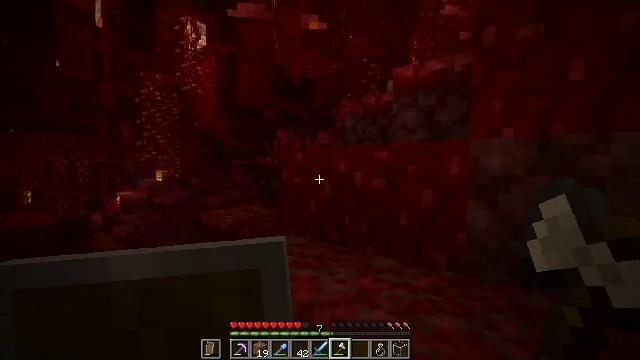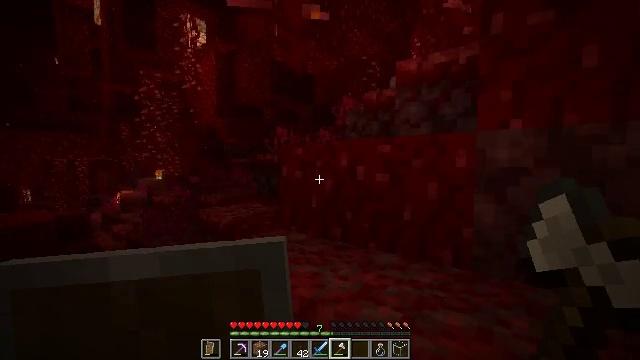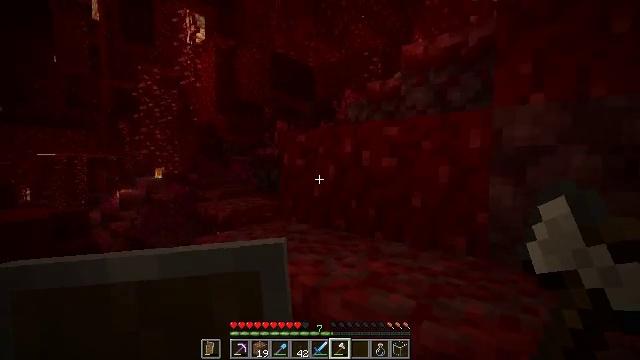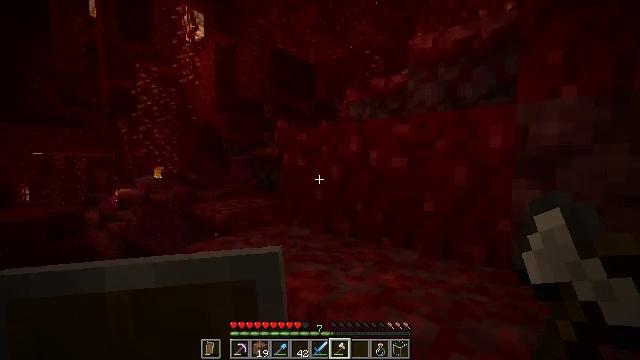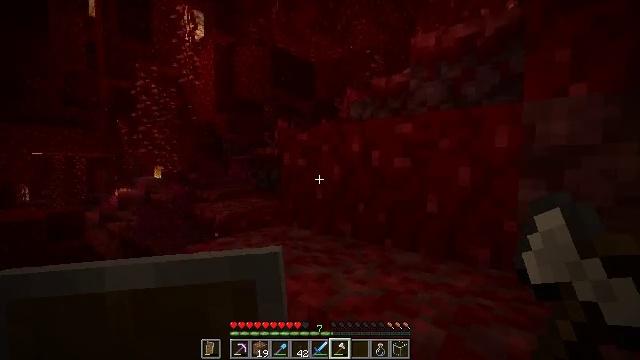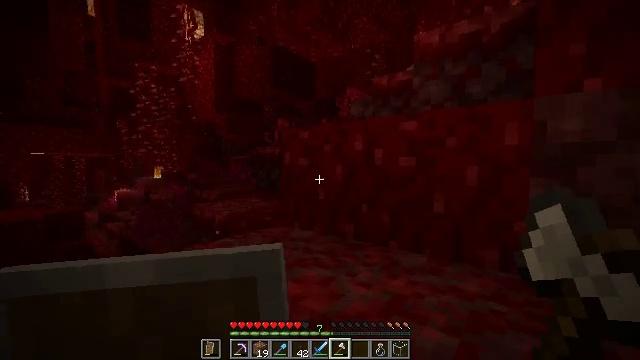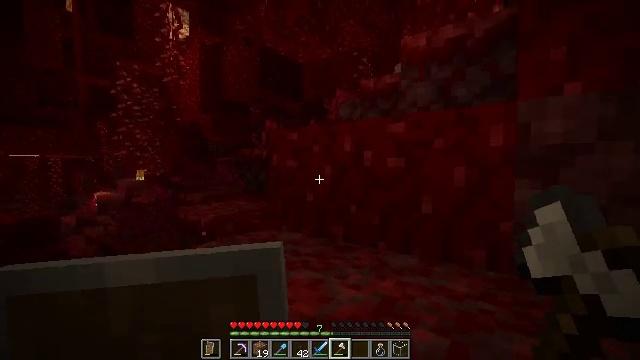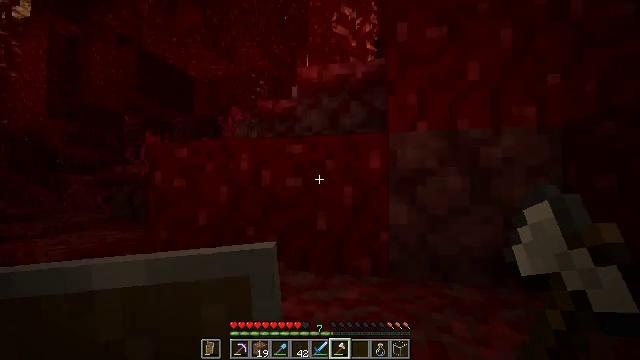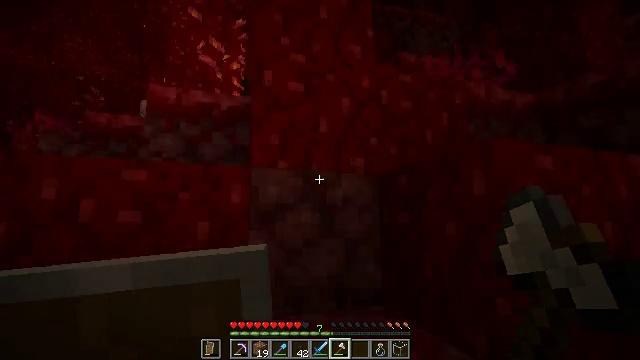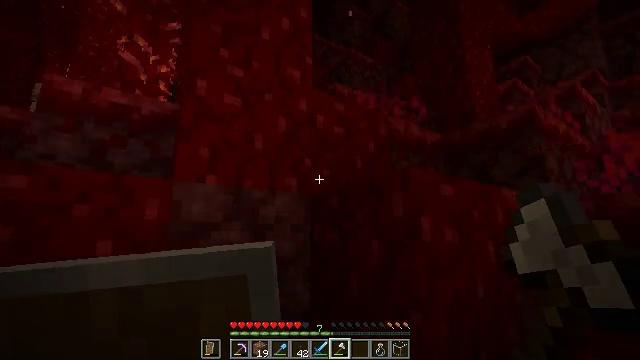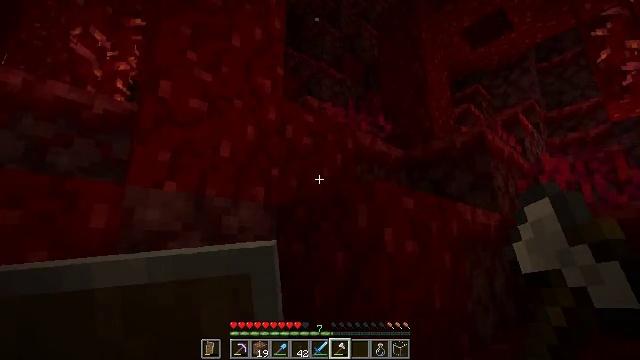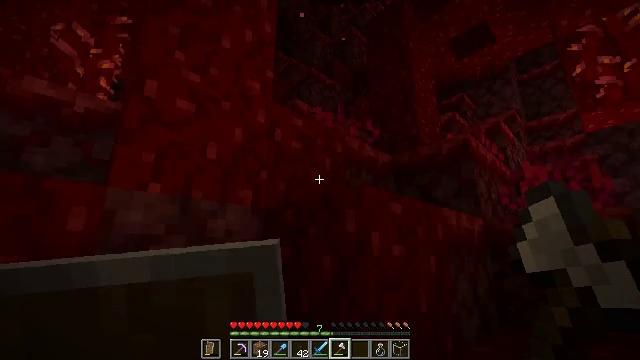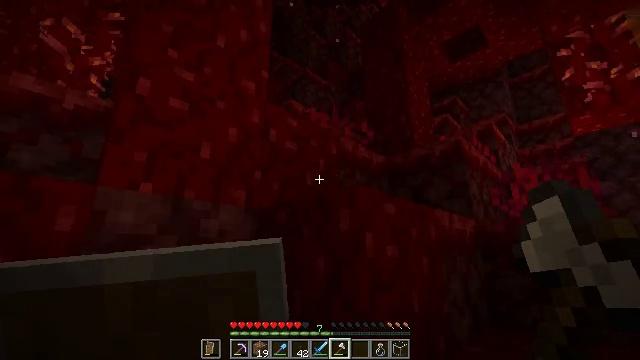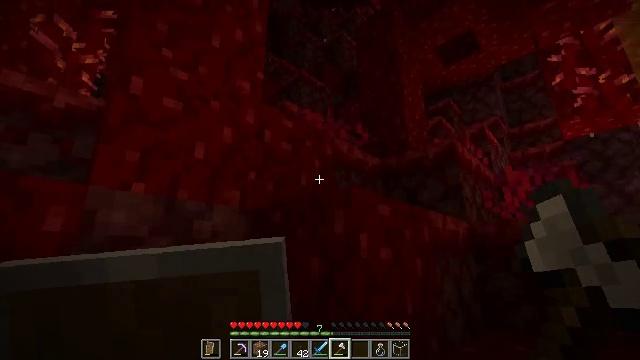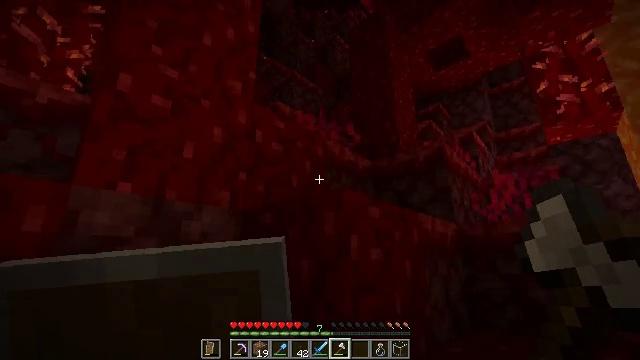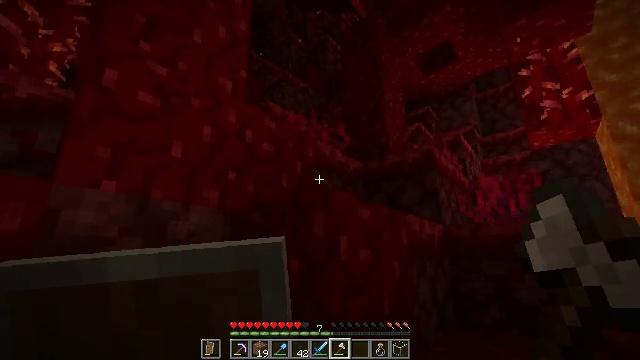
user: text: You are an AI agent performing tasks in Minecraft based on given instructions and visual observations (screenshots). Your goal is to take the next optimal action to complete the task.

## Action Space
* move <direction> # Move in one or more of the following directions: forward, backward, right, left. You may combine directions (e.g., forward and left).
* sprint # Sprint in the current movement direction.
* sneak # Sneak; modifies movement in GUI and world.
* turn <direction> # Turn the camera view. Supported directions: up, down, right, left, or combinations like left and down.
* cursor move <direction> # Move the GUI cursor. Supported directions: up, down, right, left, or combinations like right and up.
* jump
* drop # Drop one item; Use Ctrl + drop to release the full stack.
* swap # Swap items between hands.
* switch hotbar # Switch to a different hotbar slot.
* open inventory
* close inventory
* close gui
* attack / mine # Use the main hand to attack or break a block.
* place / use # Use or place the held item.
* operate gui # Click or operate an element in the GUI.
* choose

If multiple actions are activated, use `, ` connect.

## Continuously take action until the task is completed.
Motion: motion action
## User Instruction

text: Collect crimson stem for building materials.
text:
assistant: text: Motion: move forward
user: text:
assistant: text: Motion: no_op
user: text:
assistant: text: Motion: no_op
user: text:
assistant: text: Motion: no_op
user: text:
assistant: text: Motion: no_op
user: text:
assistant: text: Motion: turn right
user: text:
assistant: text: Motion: turn right and up
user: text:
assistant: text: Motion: turn right and up
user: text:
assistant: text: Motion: turn right and up
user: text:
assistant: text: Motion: turn right and up
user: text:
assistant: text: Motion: turn right
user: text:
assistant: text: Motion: turn right
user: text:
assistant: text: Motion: turn right
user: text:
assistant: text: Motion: turn right
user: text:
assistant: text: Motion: turn right
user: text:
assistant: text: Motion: turn right
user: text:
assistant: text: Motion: turn right
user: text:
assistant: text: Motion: turn right
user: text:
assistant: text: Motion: turn right and down
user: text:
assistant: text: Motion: turn right and down
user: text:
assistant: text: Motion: turn right and down
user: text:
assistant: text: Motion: move forward, turn down
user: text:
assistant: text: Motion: move forward, turn down
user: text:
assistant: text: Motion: move forward, turn down
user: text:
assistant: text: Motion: move forward, jump
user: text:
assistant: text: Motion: move forward, jump
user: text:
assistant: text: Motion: move forward, jump
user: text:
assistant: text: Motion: move forward, jump
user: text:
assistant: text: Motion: move forward, jump
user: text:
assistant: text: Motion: move forward